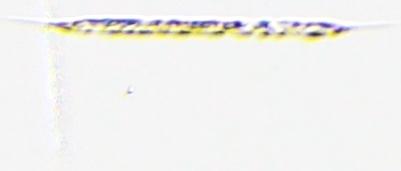
Label: Rhizosolenia